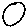
Label: circle